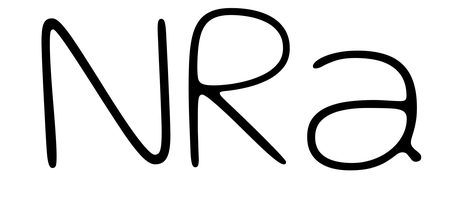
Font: Gluten_Thin